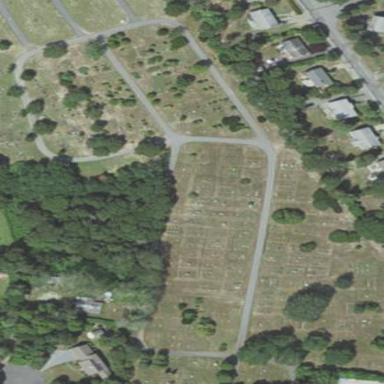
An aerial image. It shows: Cemetery with historic significance.